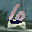
Label: 6